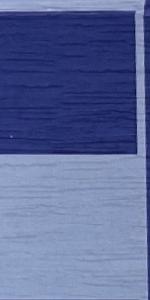
Label: Empty